Question: In my application, I want to do something similar to what GMail does to manage multiple e-mail accounts. Here is an image of what I want:

I do not know if the GMail app developers used a RadioGroup, but that seems the most elegant solution, so I don't have to manually handle selections, as only one 'RadioButton' should be selected at any time. I have tried using the XML tag for 'android:divider' and 'android:showDividers', but I was not succesful.
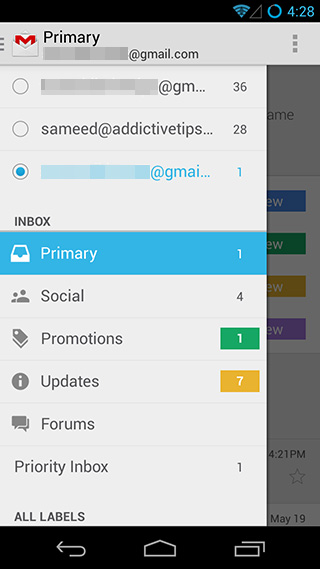
Answer: I think it's a ListView, not a RadioGroup.
You can have RadioButtons in a ListView.
<URL> is an example.